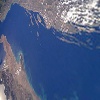
Label: water